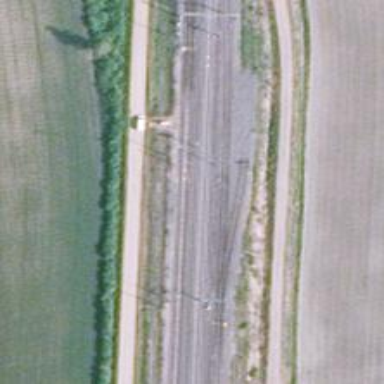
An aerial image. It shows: Rail siding with electrified contact lines for trains.